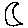
Label: moon